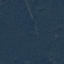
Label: Forest